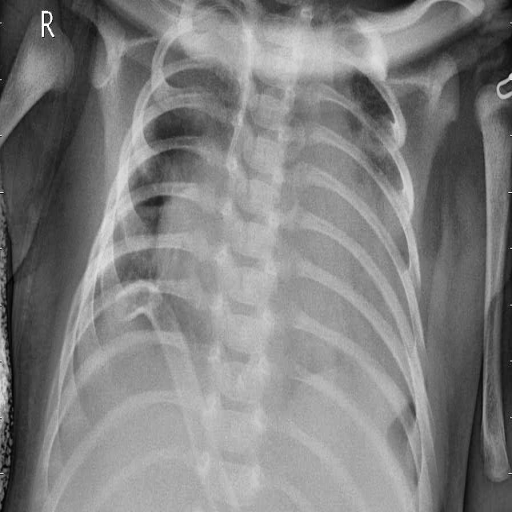
Finding: PNEUMONIA